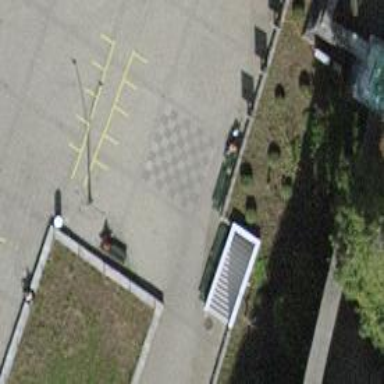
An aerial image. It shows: Parking entrance.